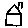
Label: house